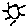
Label: sun